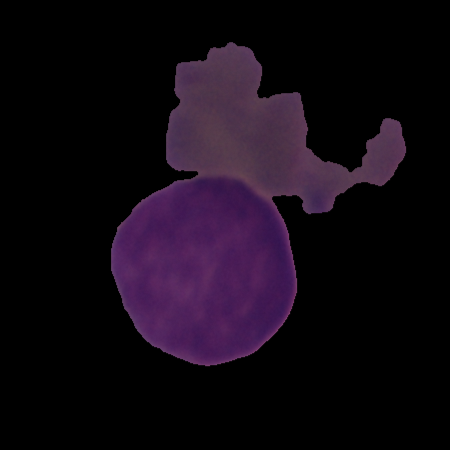
Label: cancer